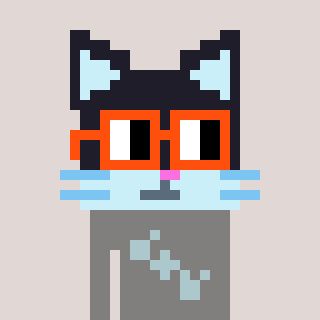
a pixel art character with square orange glasses, a cat-shaped head and a bluegrey-colored body on a warm background